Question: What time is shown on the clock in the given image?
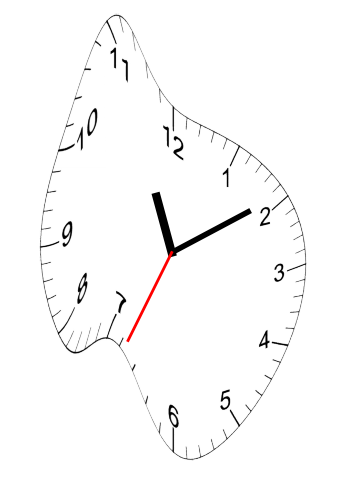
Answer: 11:09:34